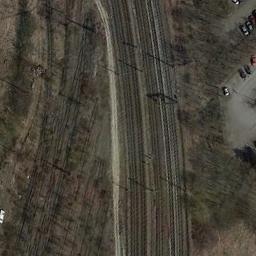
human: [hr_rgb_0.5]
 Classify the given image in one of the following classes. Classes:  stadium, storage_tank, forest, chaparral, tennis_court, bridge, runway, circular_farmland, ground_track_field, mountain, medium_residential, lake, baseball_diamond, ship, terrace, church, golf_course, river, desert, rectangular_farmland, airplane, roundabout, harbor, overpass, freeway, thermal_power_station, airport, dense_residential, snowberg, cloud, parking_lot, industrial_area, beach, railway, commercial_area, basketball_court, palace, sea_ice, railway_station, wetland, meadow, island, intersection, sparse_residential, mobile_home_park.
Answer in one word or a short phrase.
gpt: railway